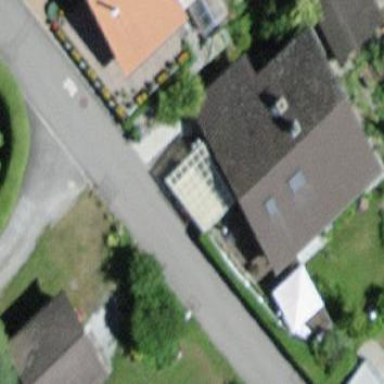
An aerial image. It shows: Residential building.